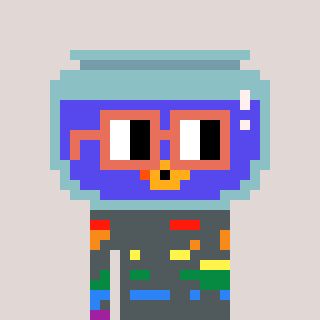
a pixel art character with square orange glasses, a goldfish-shaped head and a grayscale-colored body on a warm background